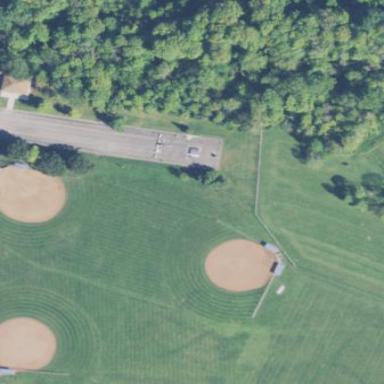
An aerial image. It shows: Baseball pitch for leisure and sports activities.